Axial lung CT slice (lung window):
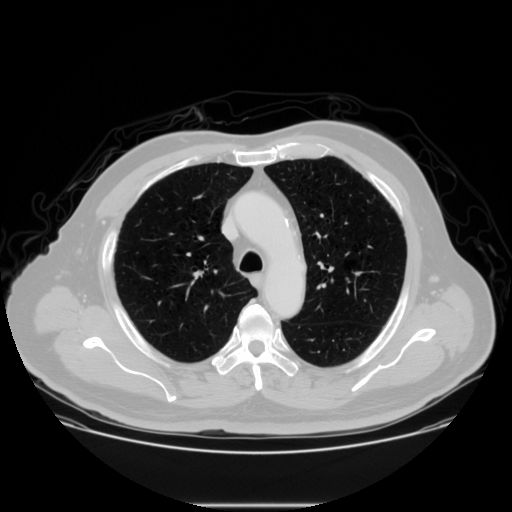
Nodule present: no